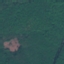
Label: Forest